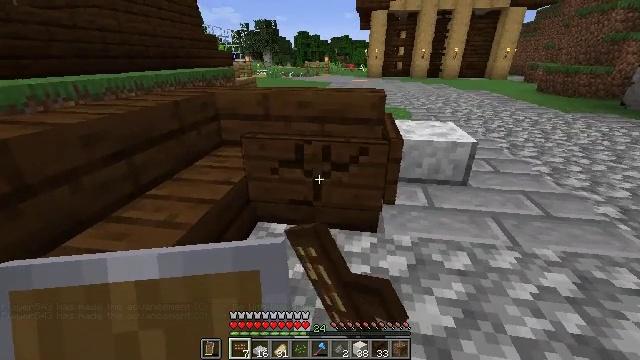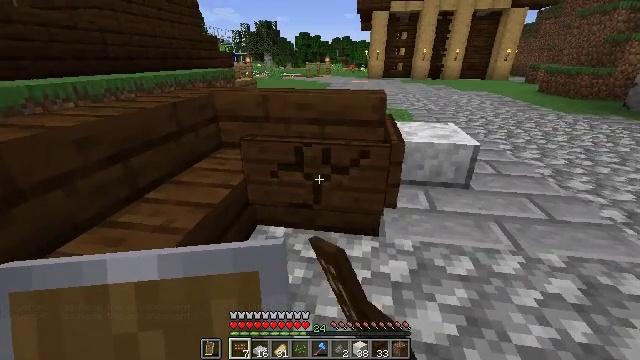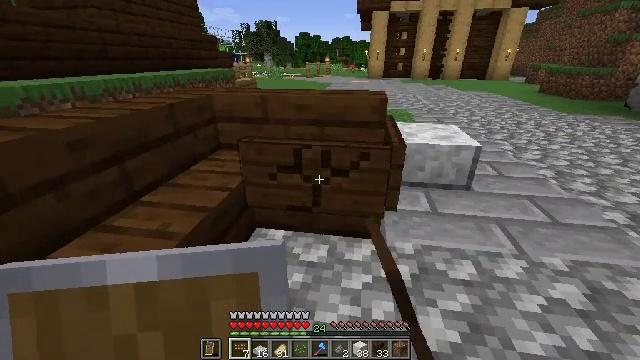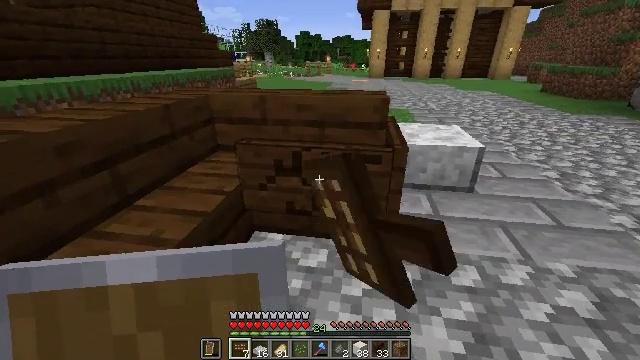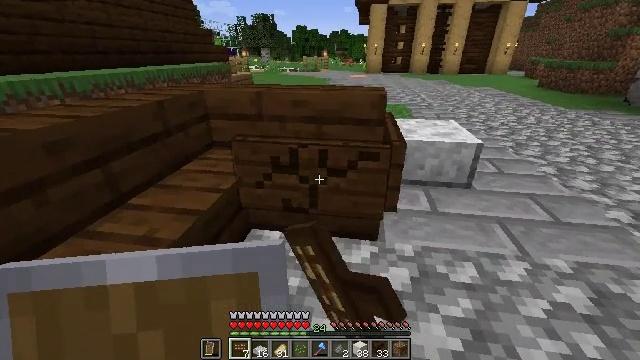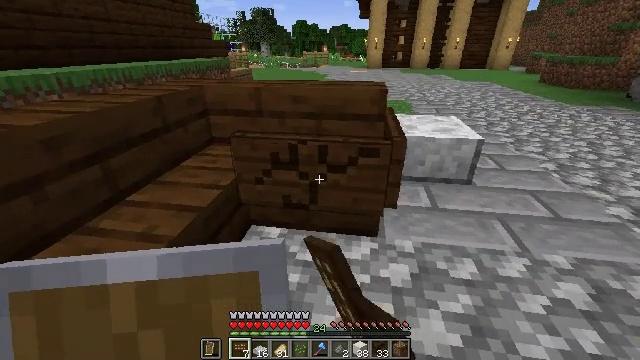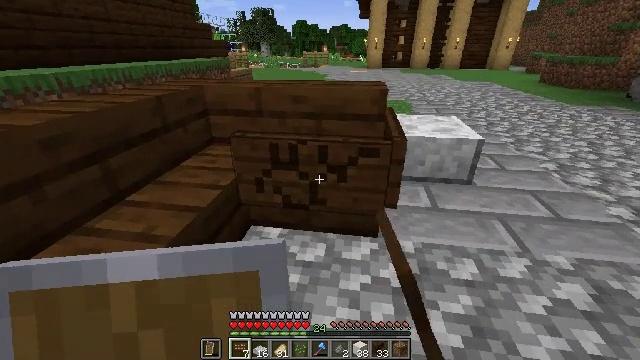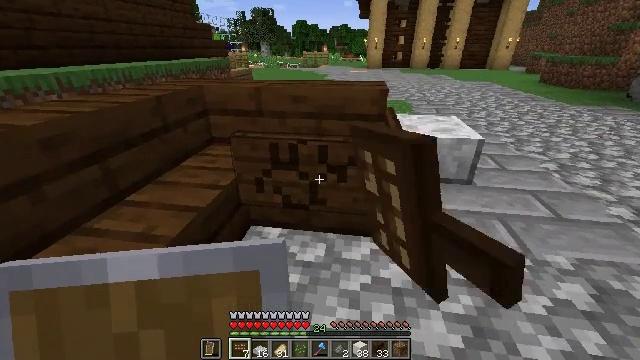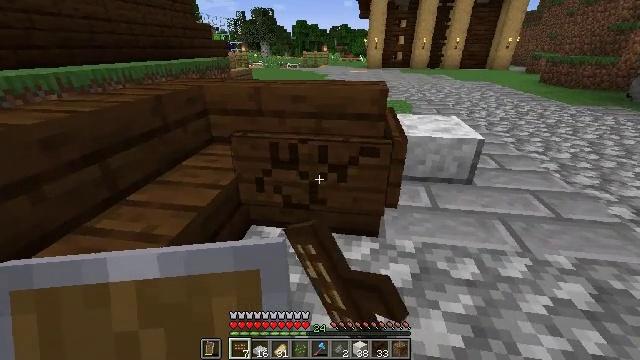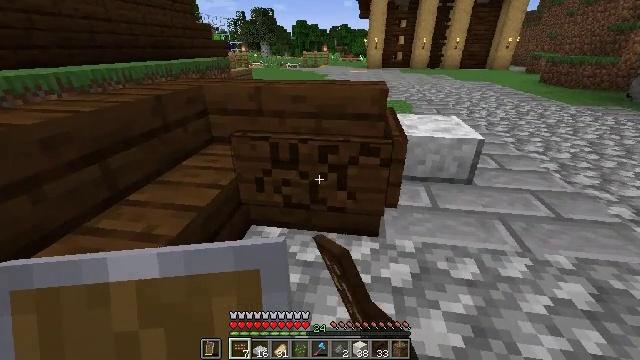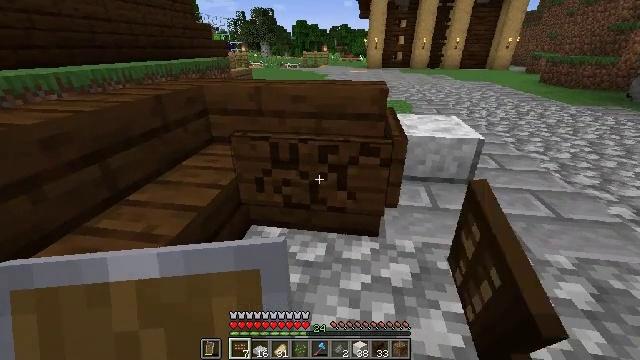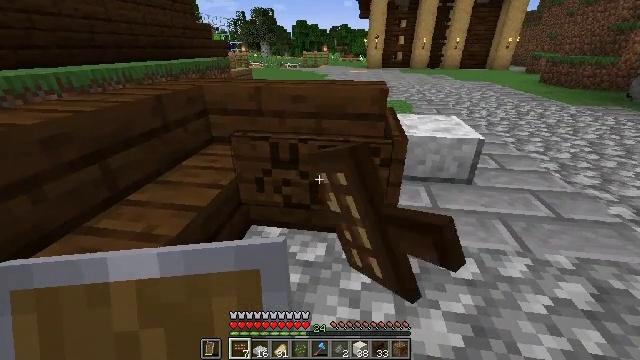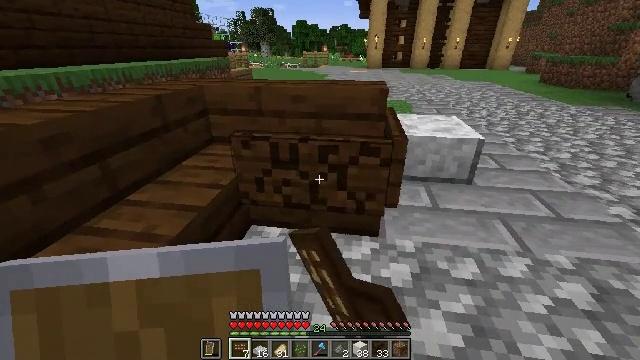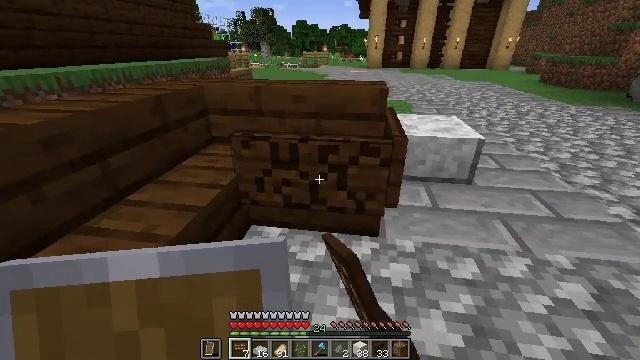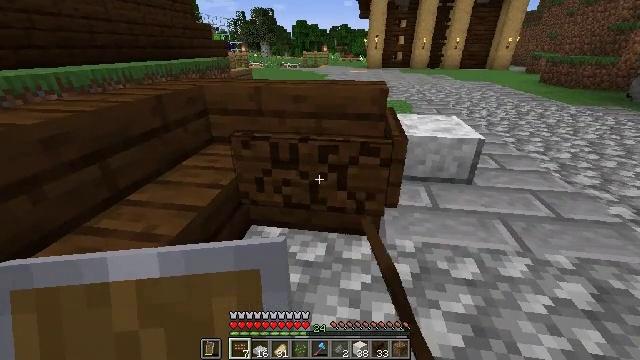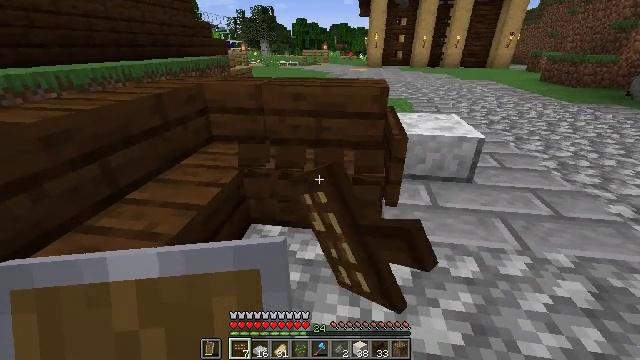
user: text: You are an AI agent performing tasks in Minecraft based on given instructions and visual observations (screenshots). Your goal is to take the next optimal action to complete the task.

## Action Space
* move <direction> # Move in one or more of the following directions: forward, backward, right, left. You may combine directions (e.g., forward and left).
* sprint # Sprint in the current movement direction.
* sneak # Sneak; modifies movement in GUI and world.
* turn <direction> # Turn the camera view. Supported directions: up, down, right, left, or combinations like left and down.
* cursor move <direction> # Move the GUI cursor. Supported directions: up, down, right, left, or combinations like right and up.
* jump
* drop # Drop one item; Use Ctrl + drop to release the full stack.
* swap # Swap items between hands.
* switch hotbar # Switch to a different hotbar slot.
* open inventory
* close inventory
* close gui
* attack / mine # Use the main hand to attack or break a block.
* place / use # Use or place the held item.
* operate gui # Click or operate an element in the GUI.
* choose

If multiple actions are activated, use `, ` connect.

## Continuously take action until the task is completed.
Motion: motion action
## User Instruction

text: Break the dark oak wall sign to remove it.
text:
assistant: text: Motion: move forward, sneak, attack / mine
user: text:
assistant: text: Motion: move forward, sneak, attack / mine
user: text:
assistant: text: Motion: sneak, attack / mine
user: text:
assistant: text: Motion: sneak, attack / mine
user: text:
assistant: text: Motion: sneak, attack / mine
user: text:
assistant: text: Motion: sneak, attack / mine
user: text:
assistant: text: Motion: sneak, attack / mine
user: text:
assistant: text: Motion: sneak, attack / mine
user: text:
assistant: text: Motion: sneak, attack / mine
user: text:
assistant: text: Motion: sneak, attack / mine
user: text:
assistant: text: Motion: sneak, attack / mine
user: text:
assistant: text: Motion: sneak, attack / mine
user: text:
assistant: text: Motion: sneak, attack / mine
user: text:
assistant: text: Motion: sneak, attack / mine
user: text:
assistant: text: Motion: sneak, attack / mine
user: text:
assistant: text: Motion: sneak, attack / mine
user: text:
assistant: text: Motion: sneak, attack / mine
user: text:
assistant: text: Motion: sneak, attack / mine
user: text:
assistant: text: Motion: sneak, attack / mine
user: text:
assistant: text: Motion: sneak, attack / mine